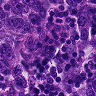
Metastatic tissue present: yes